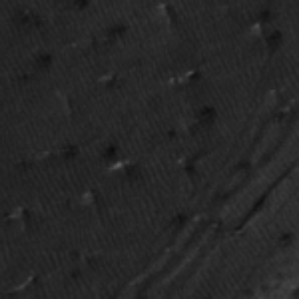
Label: frost